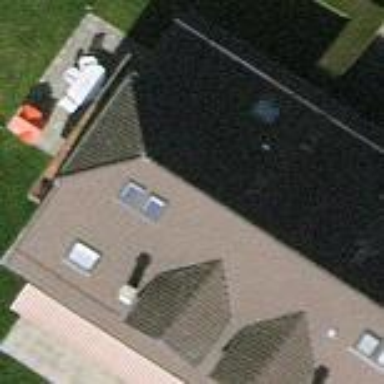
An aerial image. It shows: House with half-hipped roof shape.